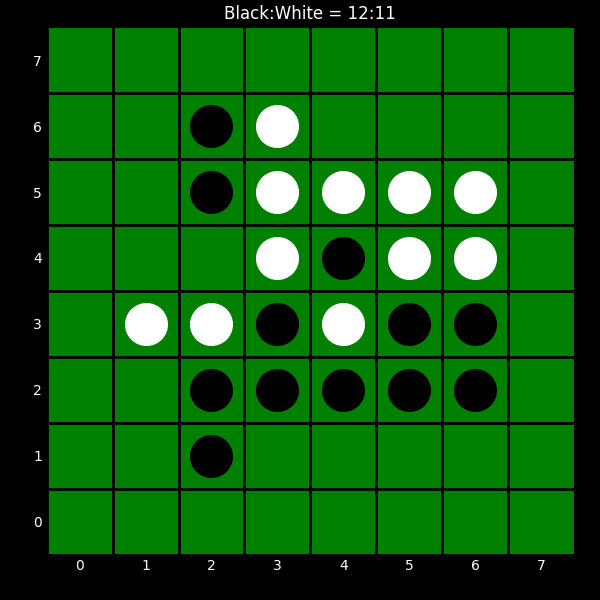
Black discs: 12
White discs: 11